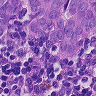
Metastatic tissue present: yes